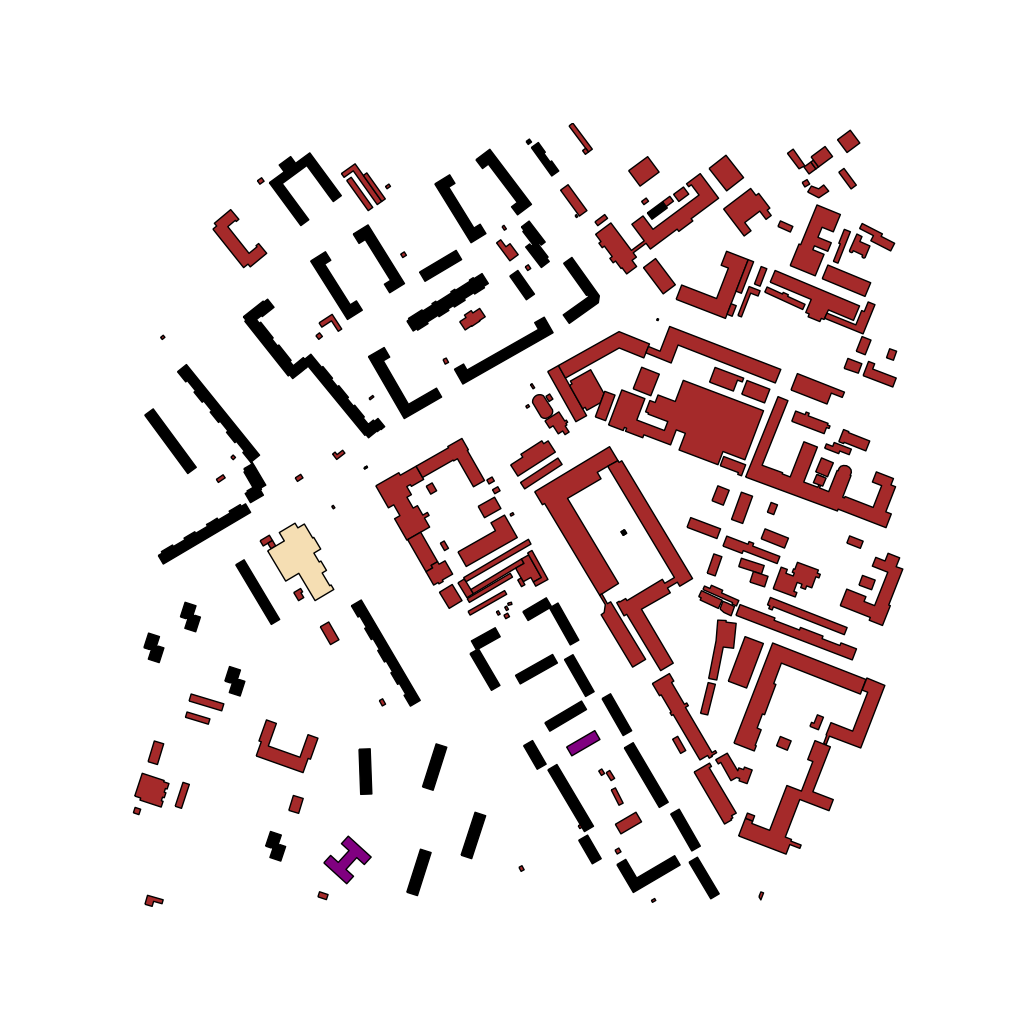
Tags: overhead vector_map, business, industrial, recreation, residential, special, modern, soviet, high_rise, individual_rise, low_rise, medium_rise, density_1, Building, Facility, Hotel, Kinder, 1.0 km²